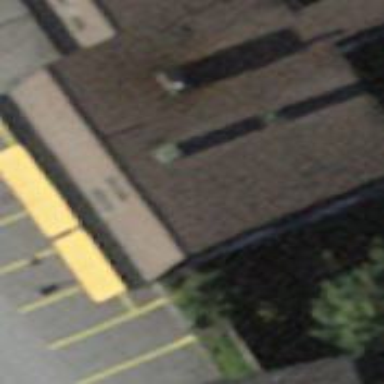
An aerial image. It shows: Outdoor shop.